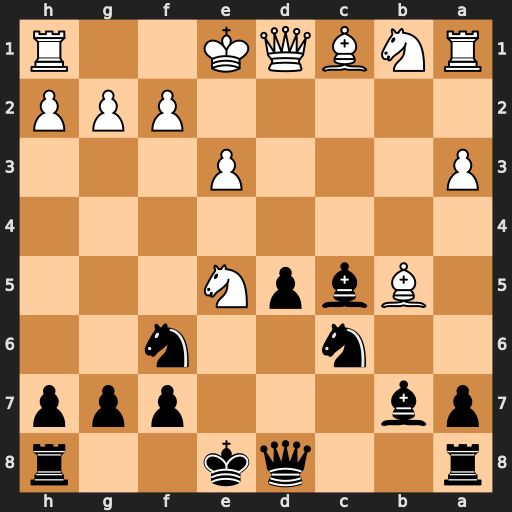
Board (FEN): r2qk2r/pb3ppp/2n2n2/1BbpN3/8/P3P3/5PPP/RNBQK2R
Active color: b
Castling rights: KQkq
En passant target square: -
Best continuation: Qa5+ Nd2 Qxb5